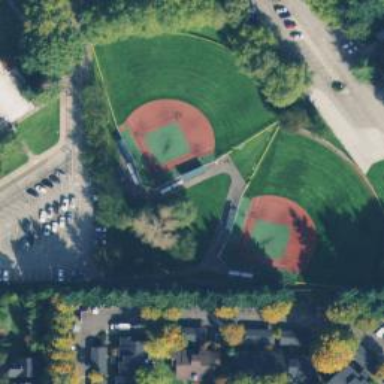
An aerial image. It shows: Baseball pitch with artificial turf for leisure sports.